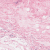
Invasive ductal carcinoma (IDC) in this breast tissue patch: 0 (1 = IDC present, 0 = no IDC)